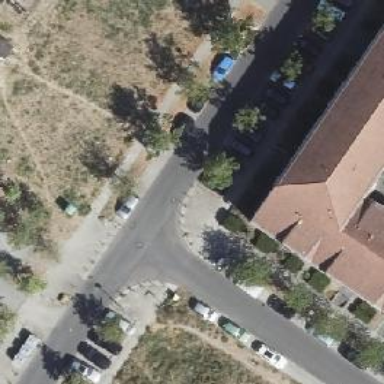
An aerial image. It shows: Sidewalk.